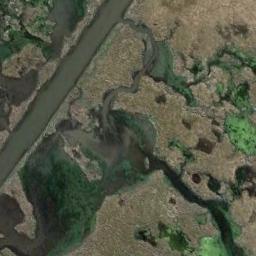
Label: wetland